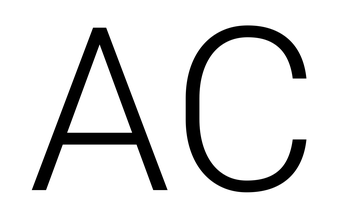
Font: Roboto_Light